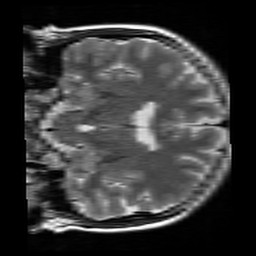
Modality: T2w
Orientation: coronal
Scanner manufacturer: siemens
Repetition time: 3.9 s
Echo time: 0.076 s